Question: I am using in android xml file, & surprisingly I am not getting the layout that I want, the 3 dots(...) are showing but after that dots there is another word truncated. Also this is a "not-always" behavior, check the ListView attached, sometimes, the behavior is normal & sometimes not.
Here's the screenshot of the layout from my device,

I don't have any idea why this is happening. Here's my xml file, having problem with the TextView -
'''
<?xml version="1.0" encoding="utf-8"?>
<RelativeLayout xmlns:android="http://schemas.android.com/apk/res/android"
android:layout_width="match_parent"
android:layout_height="100dp"
android:background="@color/white" >
<ImageView
android:id="@+id/iv_next_tier"
android:layout_width="18dp"
android:layout_height="21dp"
android:layout_alignParentRight="true"
android:layout_centerVertical="true"
android:layout_marginRight="10dp"
android:src="@drawable/right_arrow" >
</ImageView>
<TextView
android:id="@+id/tv_news_title"
android:layout_width="wrap_content"
android:layout_height="wrap_content"
android:layout_alignParentLeft="true"
android:layout_alignParentTop="true"
android:layout_marginLeft="7dp"
android:layout_marginRight="5dp"
android:layout_marginTop="3dp"
android:layout_toLeftOf="@+id/iv_next_tier"
android:ellipsize="end"
android:maxLines="2"
android:text="News Title"
android:textColor="@color/black"
android:textSize="17dp"
android:textStyle="bold" />
<TextView
android:id="@+id/tv_news_content"
android:layout_width="wrap_content"
android:layout_height="wrap_content"
android:layout_alignLeft="@+id/tv_news_title"
android:layout_below="@+id/tv_news_title"
android:layout_marginRight="5dp"
android:layout_toLeftOf="@+id/iv_next_tier"
android:ellipsize="end"
android:maxLines="2"
android:text="News Contents"
android:textColor="@color/black_light"
android:textSize="15dp" />
<View
android:id="@+id/view"
android:layout_width="wrap_content"
android:layout_height="0dp"
android:layout_below="@+id/tv_news_content"
android:layout_marginTop="5dp" />
'''
To make things clear, is the topmost bold TextView, & is the small arrow-type ImageView at the right. & is the TextView that I am facing problem with.
Any solution why I am not getting desired output? Desired output means the always normal behaviour - I want those 3 dots at the end of second line of TextView, not before a truncated word.
Any suggestion is appreciated.
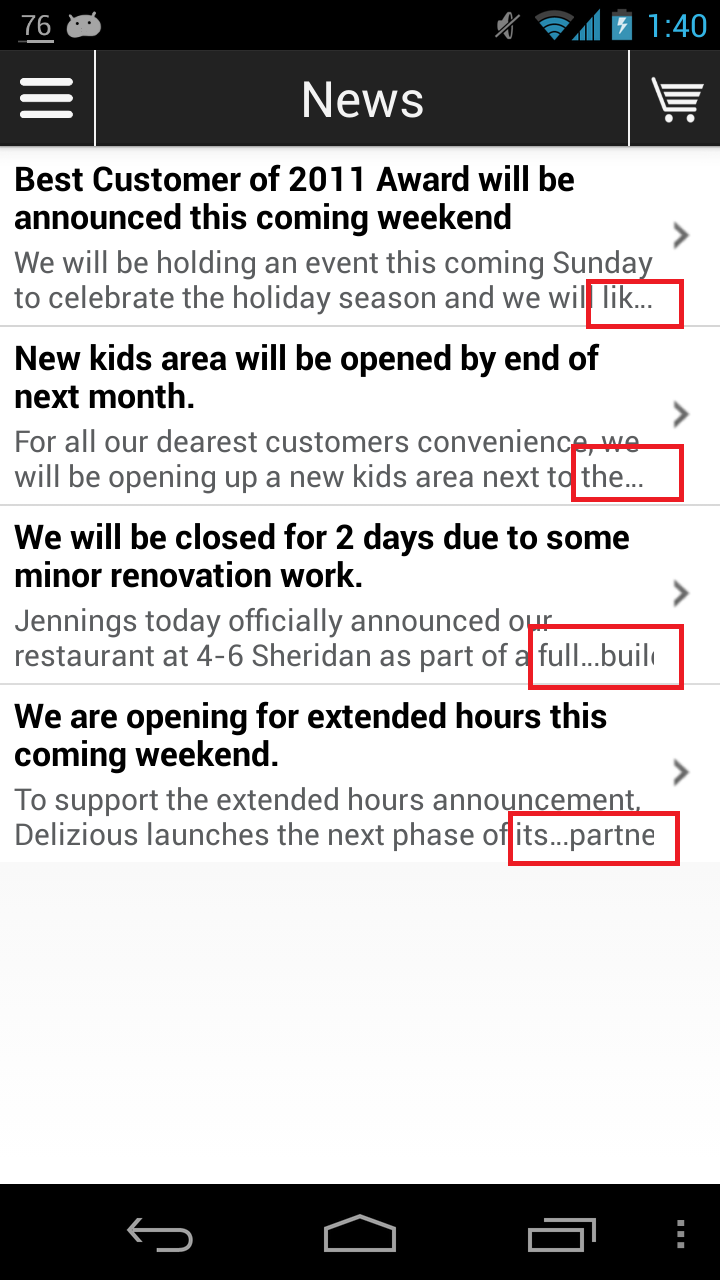
Answer: When setting the text for the textview make sure the text is not greater than 750 characters so use txt = theText.substring(0, 750) or something like that before calling settext. This works on the emulator with your feed. and should be enough characters for a 10inch tablet too